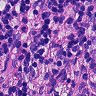
Metastatic tissue present: yes